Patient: sex F, age 57
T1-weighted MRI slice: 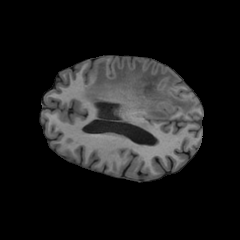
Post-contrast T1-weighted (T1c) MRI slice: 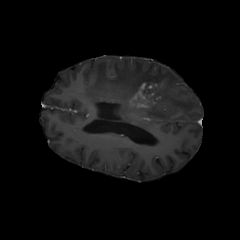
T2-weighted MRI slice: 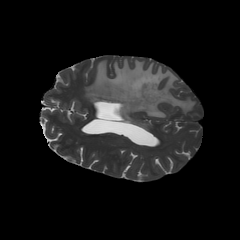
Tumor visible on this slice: yes
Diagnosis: Glioblastoma, IDH-wildtype
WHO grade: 4